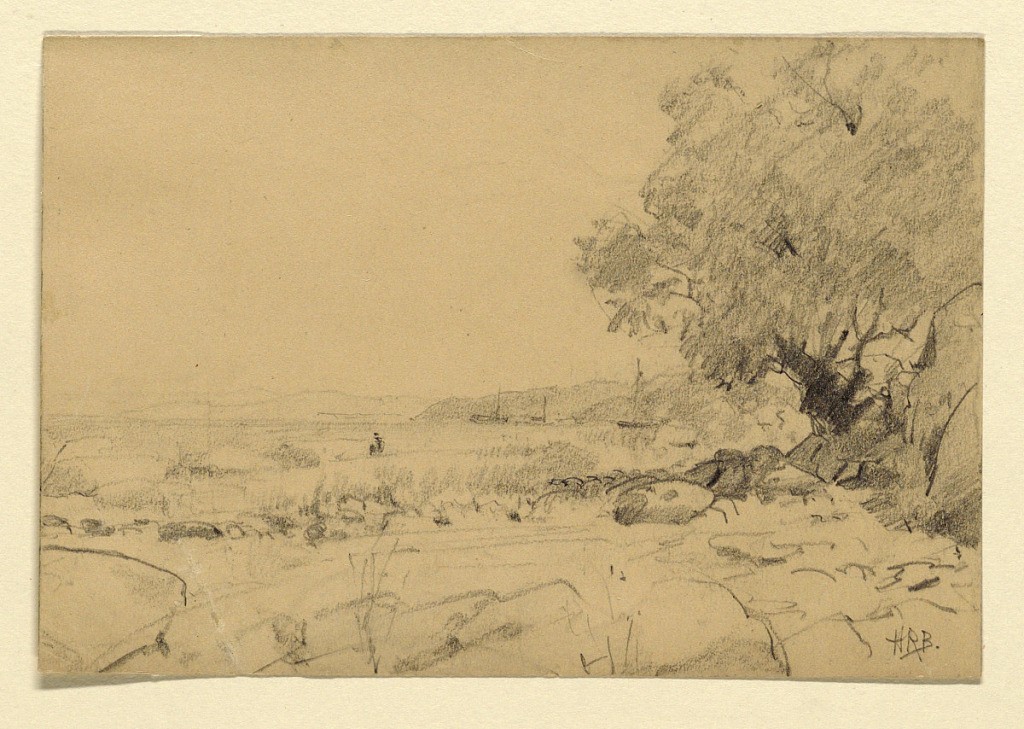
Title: Untitled. Landscape.
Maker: Howard Russell Butler, American, 1856 - 1934
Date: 1885–1900
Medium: Black crayon. White heightening. Light brown paper.
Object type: Drawing
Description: Horizontal rectangle. Rocky coast with a bay in the left central plane. Ships are anchored. Signed in the lower right corner: HRB.